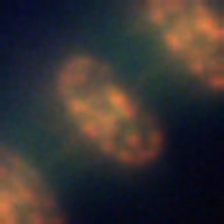
Taxon: Thalassiosira
Group: Diatoms